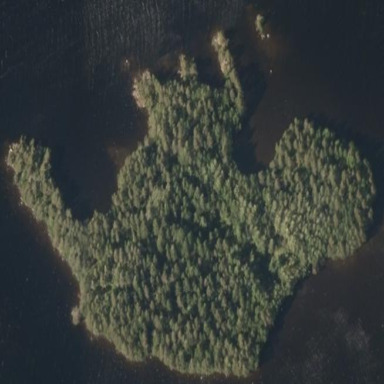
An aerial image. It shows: Image showing island.